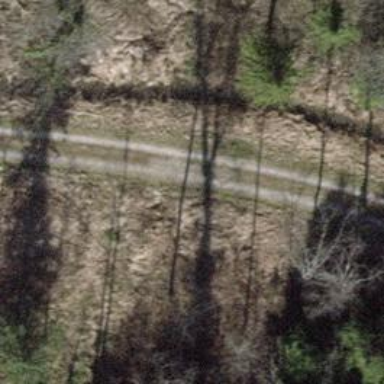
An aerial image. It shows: Pebblestone track with grade2 tracktype.